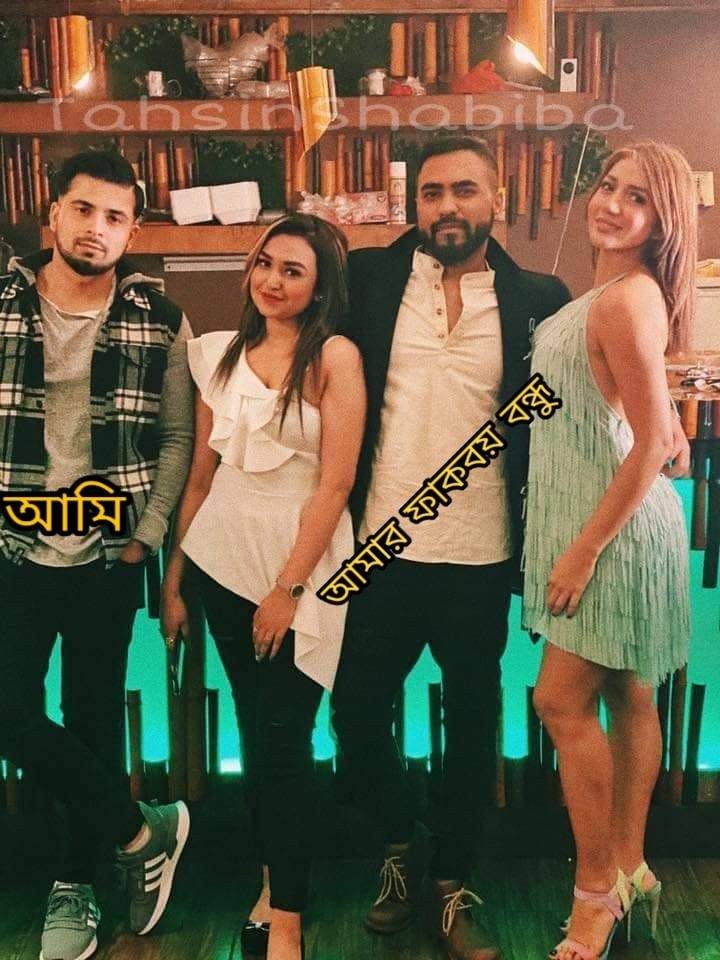
Caption: আমি    আমার ফাকবয় বন্ধু
Label: hate